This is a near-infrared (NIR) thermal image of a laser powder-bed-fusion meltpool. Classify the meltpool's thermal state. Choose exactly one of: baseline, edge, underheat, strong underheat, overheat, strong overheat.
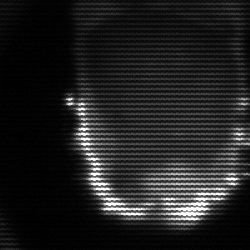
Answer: baseline